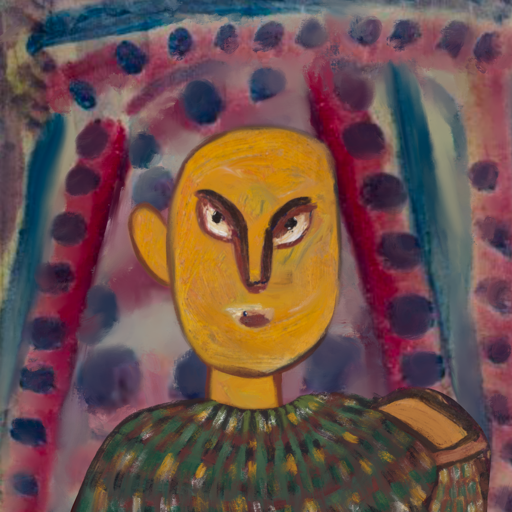
Background: HillGirl, Head And Neck Front: After_Raid, Face Front: After_Raid, Bust: After_Raid, Hair Front: Blank, Head Accessory: Blank, Second Necklace: Blank, Necklace: Blank, Baby: Blank